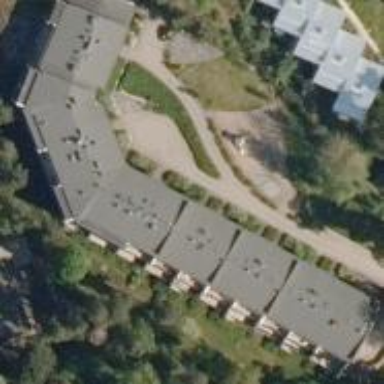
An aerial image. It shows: Terrace building.